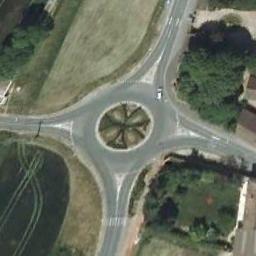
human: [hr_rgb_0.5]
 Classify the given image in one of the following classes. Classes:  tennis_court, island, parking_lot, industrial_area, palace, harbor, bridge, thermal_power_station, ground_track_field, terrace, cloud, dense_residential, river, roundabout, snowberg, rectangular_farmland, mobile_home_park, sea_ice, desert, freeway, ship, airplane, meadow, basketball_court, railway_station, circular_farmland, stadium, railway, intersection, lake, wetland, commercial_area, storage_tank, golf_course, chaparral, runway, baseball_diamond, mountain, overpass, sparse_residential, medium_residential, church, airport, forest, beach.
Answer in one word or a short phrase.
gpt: roundabout